Aerial crown-view tile of a tropical tree (Barro Colorado Island, Panama), acquired 20250915:
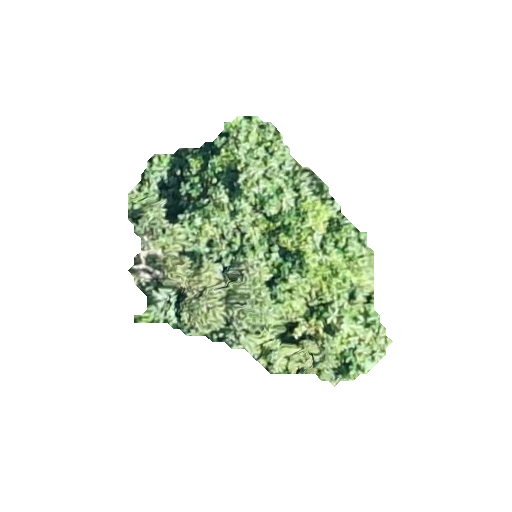
Species: Cecropia insignis
GBIF accepted scientific name: Cecropia insignis
Crown area: 66.491 m²